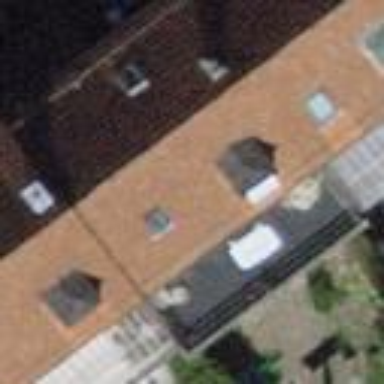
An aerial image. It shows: Gabled house with tiled roof.